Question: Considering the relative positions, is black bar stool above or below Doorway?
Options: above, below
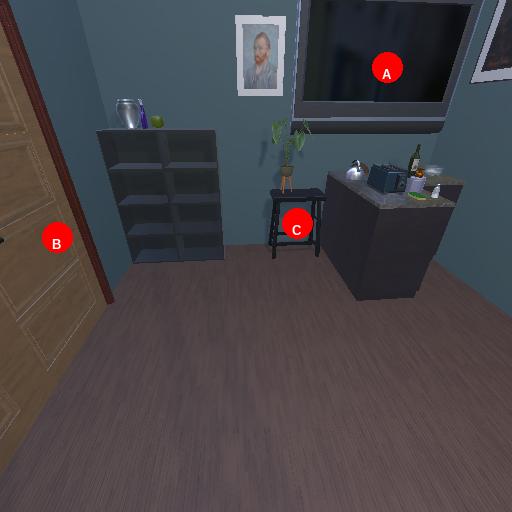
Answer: above